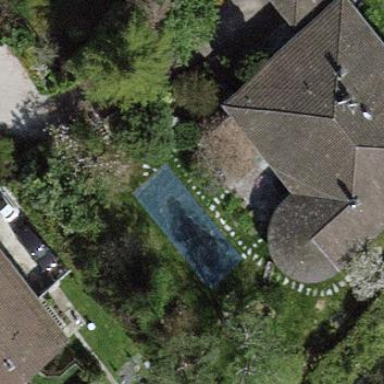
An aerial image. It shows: Outdoor swimming pool in leisure land area.